Interaction volume radius: 10 \u00c5
Interaction volume height: 35 \u00c5
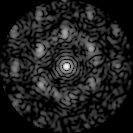
Disorder parameter: 0.657